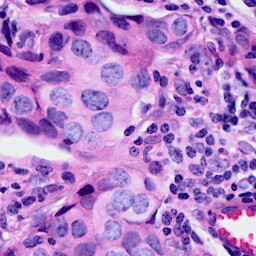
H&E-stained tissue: Breast